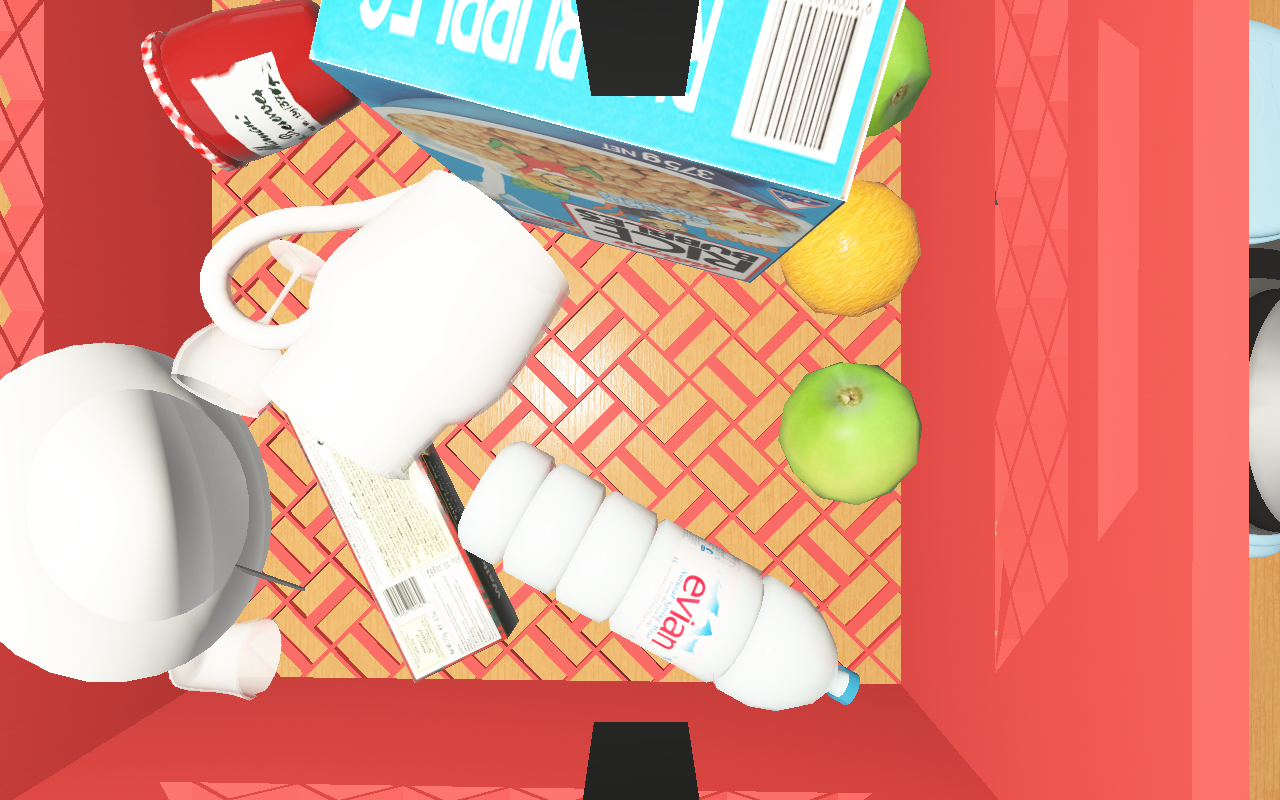
Objects in the scene:
carafe
water bottle
apple
apple
orange
orange
cereal box
cereal box
biscuit box